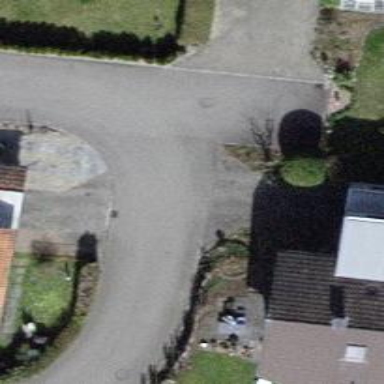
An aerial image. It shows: Paved residential road.